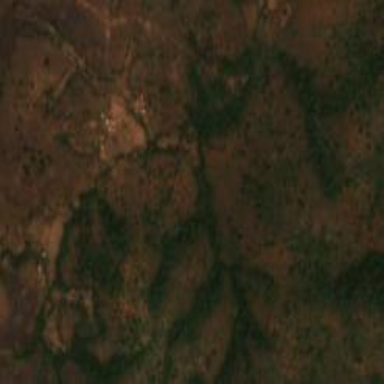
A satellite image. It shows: Forest area.